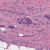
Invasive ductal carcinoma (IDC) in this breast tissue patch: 1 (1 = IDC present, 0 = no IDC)